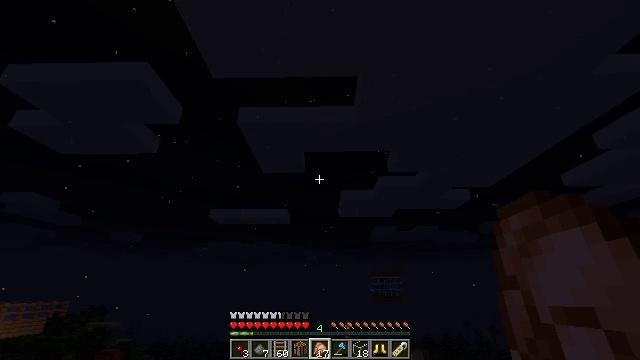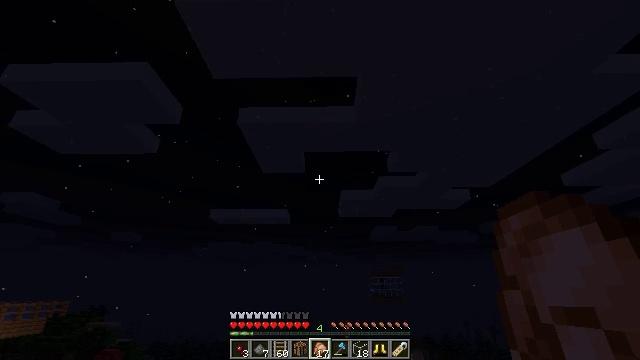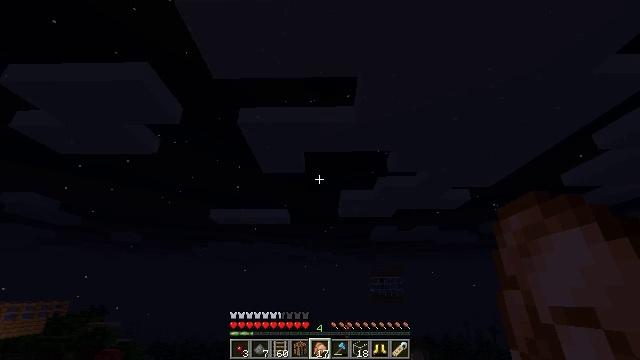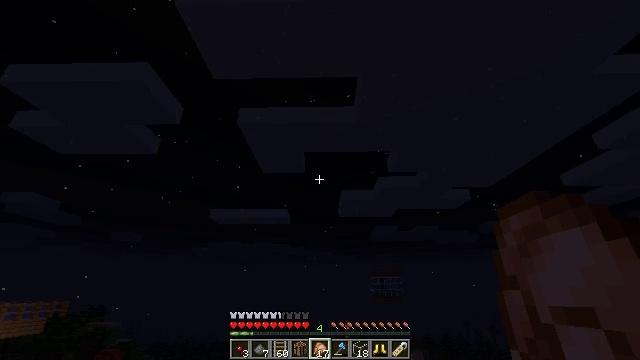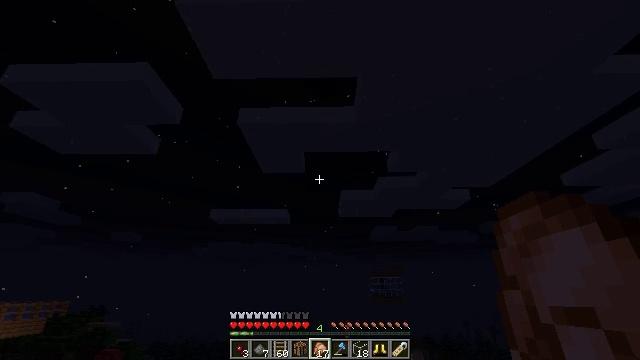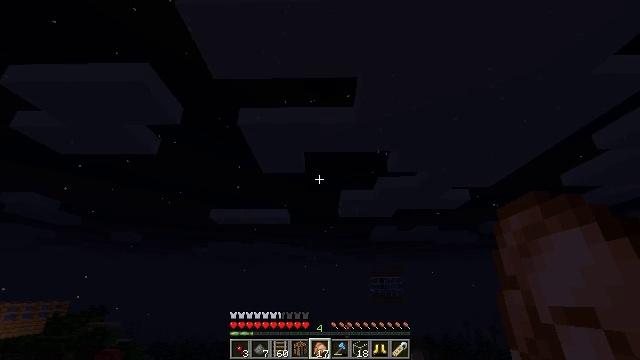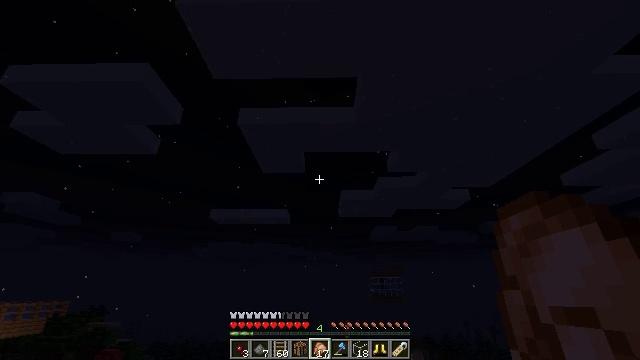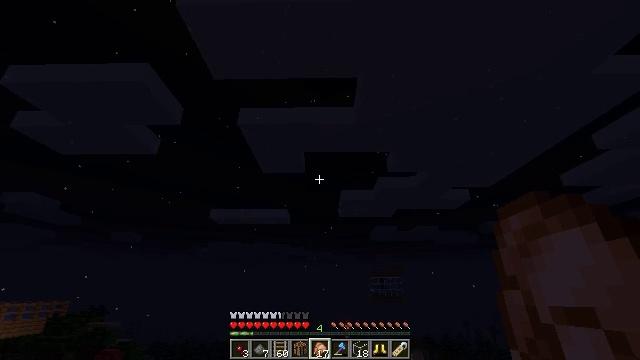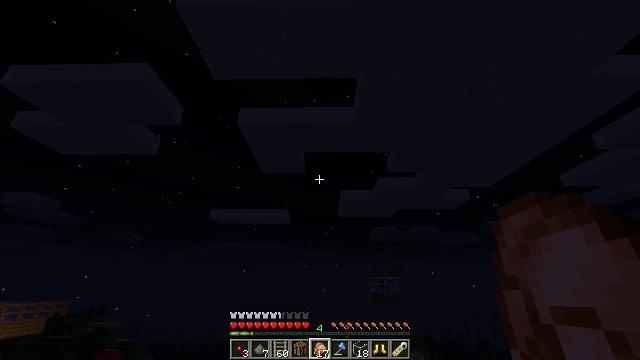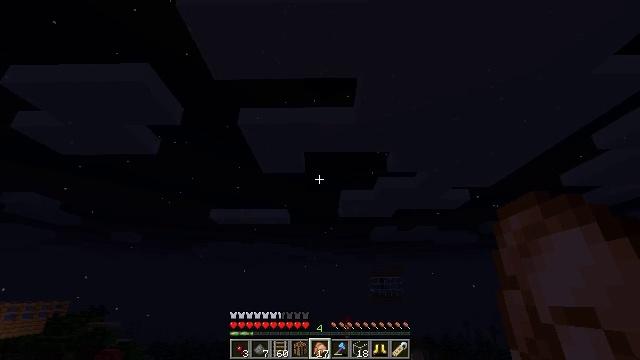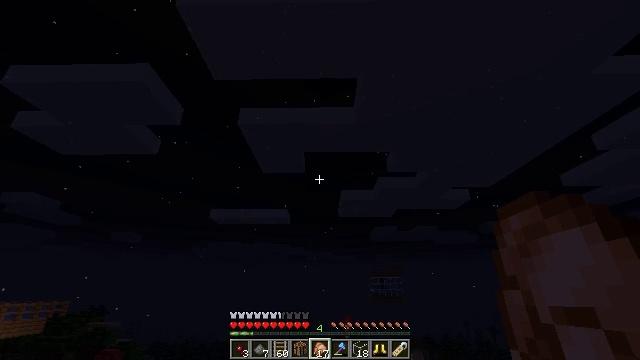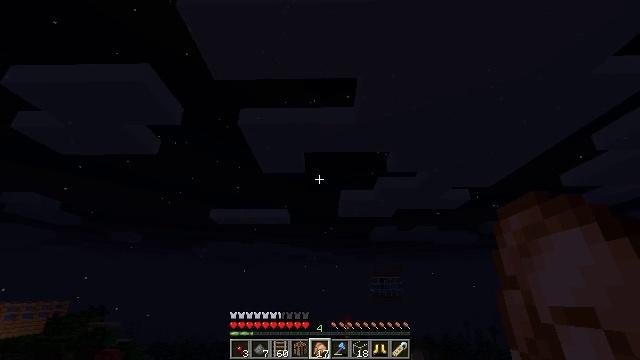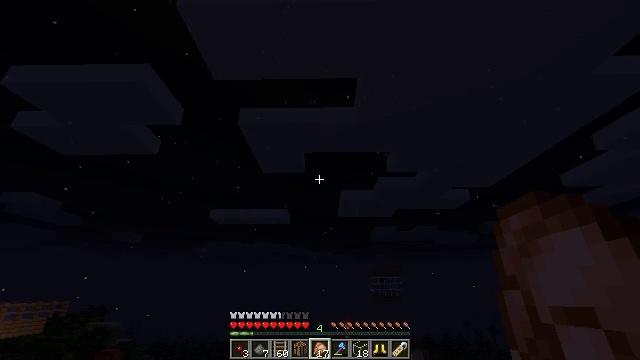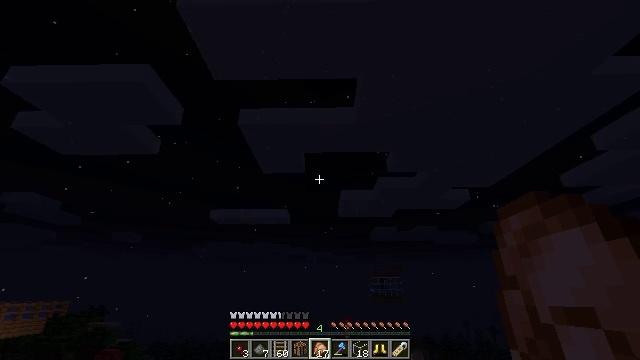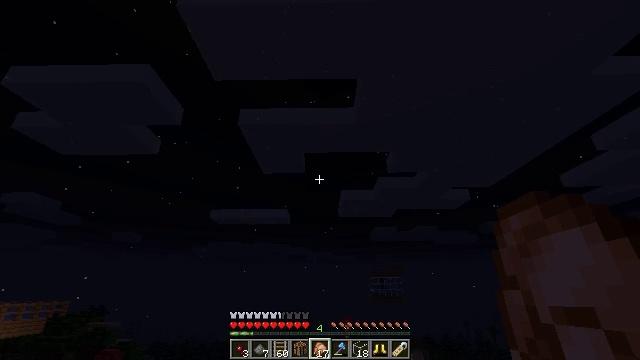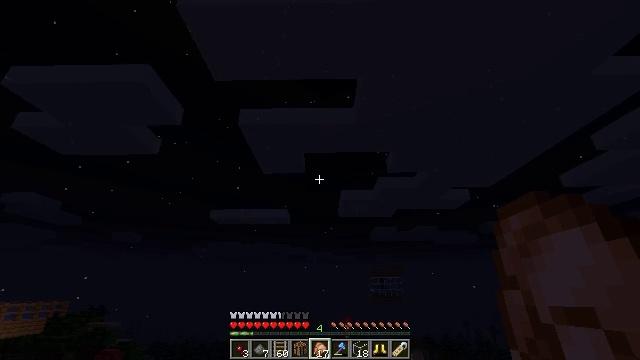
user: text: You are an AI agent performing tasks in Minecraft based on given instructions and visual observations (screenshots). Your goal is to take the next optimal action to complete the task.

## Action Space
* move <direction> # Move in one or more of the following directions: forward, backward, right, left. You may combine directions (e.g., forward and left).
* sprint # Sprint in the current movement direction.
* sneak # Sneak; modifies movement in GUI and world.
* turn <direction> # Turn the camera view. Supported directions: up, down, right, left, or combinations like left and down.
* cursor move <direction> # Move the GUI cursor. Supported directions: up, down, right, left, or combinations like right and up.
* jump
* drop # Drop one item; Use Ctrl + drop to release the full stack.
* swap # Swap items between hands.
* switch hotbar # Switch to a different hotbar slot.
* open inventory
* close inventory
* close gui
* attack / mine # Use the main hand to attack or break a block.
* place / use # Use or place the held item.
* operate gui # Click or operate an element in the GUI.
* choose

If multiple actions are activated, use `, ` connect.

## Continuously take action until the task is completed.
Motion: motion action
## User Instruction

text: Remove the glass to use the space.
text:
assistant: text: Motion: no_op
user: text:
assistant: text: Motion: no_op
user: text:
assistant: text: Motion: no_op
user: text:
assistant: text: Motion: no_op
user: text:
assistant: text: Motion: no_op
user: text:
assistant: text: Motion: no_op
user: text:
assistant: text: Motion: no_op
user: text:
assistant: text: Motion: no_op
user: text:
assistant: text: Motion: no_op
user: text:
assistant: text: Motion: no_op
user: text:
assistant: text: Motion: no_op
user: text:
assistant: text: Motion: no_op
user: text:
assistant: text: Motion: no_op
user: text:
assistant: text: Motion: no_op
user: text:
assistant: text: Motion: no_op
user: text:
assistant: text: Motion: no_op
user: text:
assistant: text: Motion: no_op
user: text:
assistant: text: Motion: no_op
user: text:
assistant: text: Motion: no_op
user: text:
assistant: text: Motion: no_op
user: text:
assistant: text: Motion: no_op
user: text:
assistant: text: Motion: no_op
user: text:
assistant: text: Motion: no_op
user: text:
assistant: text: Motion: no_op
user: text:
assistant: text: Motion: no_op
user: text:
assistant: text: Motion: no_op
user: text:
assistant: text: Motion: no_op
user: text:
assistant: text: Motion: no_op
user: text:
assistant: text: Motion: no_op
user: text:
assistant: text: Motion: no_op